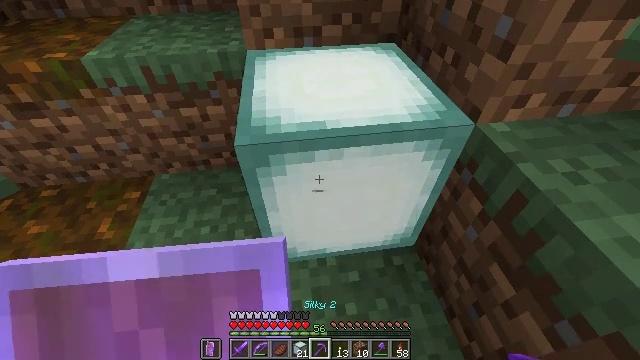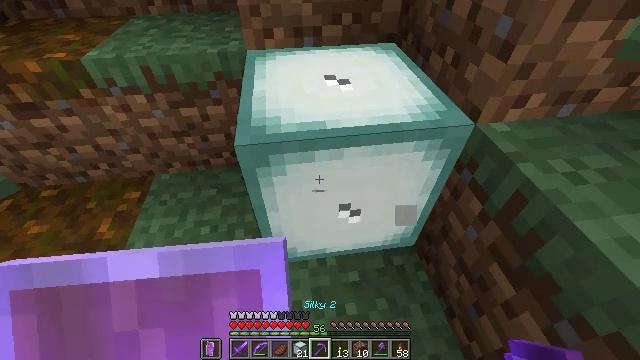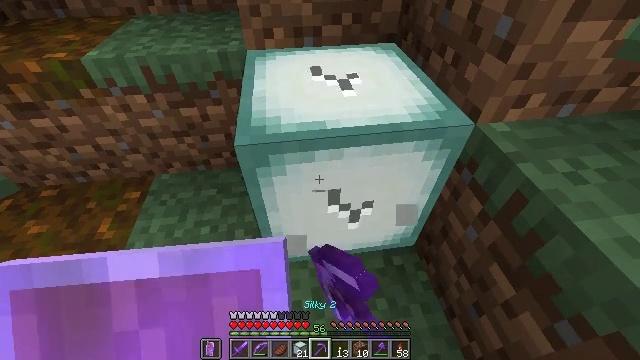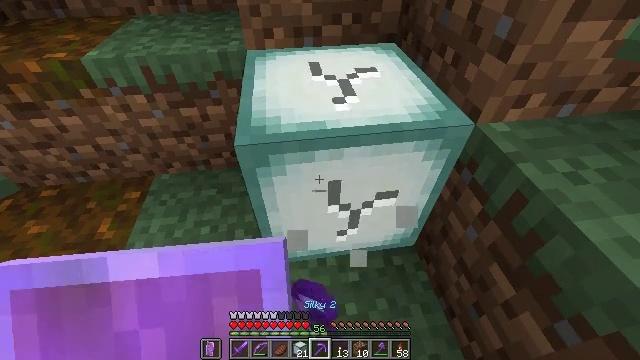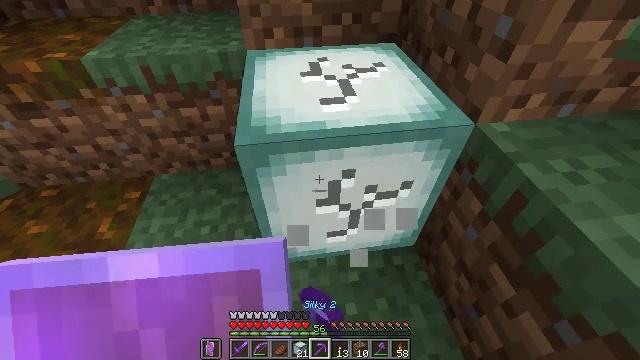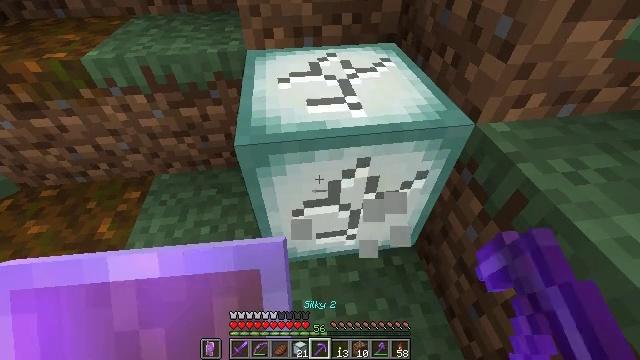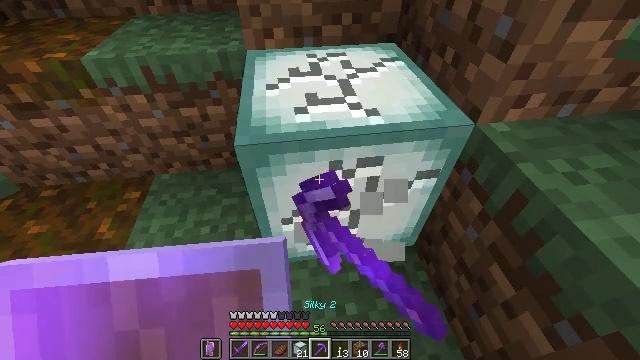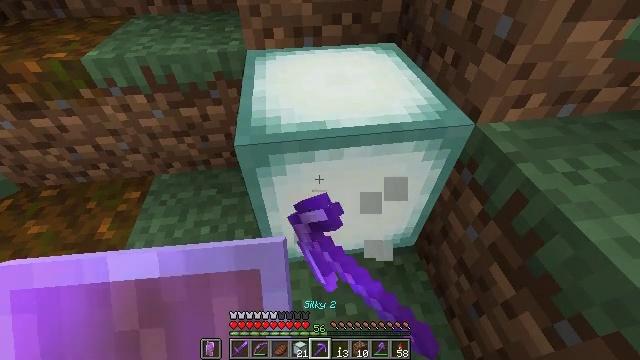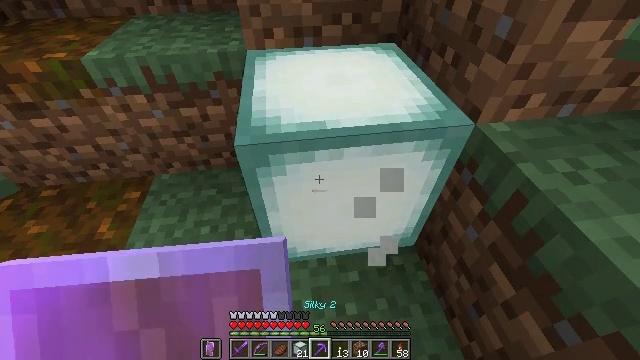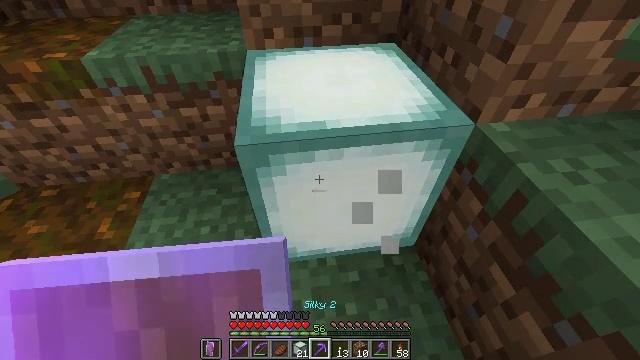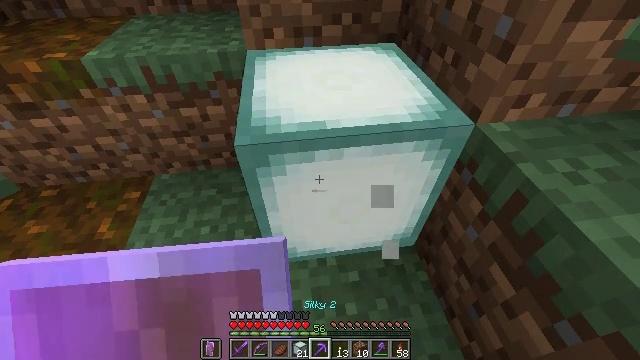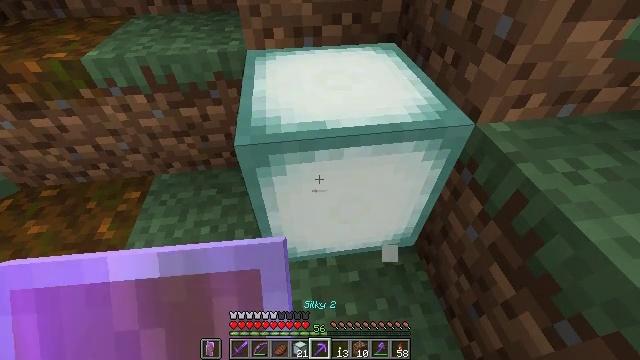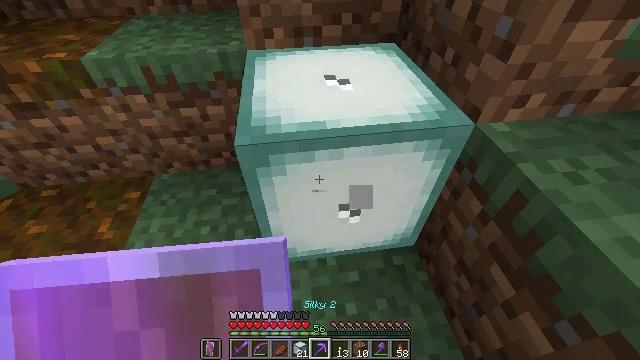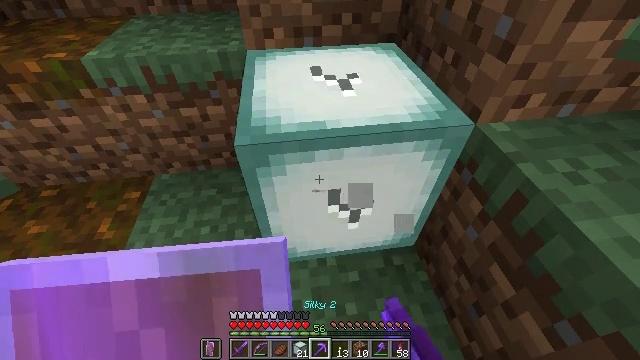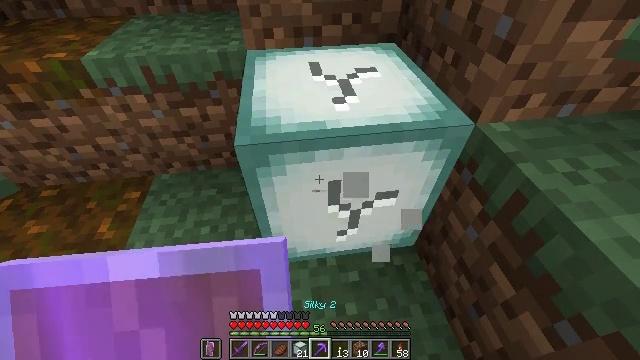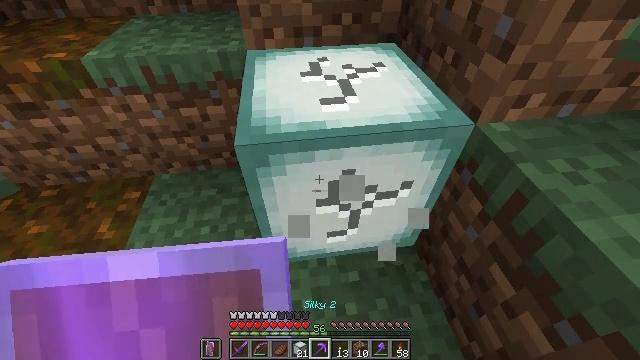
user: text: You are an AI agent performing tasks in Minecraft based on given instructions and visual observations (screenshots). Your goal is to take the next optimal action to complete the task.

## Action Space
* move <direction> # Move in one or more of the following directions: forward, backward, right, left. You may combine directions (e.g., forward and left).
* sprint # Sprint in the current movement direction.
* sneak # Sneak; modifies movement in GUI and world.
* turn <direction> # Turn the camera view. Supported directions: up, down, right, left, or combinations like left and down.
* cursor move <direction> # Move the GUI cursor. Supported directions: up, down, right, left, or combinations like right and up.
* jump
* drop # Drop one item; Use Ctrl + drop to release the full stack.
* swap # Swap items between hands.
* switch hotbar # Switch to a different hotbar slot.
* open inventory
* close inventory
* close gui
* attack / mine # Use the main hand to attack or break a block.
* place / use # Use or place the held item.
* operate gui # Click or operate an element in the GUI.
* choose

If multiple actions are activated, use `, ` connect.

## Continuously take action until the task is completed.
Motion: motion action
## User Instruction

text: Break the glowing sea lantern block.
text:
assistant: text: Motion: attack / mine
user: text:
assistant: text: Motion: attack / mine
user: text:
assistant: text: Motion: attack / mine
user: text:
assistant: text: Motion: attack / mine
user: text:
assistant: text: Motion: attack / mine
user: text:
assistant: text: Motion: attack / mine
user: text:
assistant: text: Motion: no_op
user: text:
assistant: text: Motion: no_op
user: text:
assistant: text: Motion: no_op
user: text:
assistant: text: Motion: no_op
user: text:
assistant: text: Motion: no_op
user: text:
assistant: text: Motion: attack / mine
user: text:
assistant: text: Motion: attack / mine
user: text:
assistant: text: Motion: attack / mine
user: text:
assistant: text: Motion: attack / mine
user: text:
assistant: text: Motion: attack / mine
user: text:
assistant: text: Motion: attack / mine
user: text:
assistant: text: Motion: attack / mine
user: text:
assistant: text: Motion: attack / mine
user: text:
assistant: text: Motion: attack / mine
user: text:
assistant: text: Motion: attack / mine
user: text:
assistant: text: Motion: attack / mine
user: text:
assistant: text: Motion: attack / mine
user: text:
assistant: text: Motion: attack / mine
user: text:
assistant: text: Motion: attack / mine